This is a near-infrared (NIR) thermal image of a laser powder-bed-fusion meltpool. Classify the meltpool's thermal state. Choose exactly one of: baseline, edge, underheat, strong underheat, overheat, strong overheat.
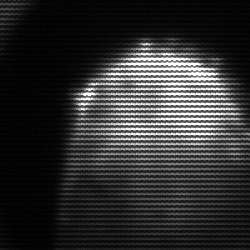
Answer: edge